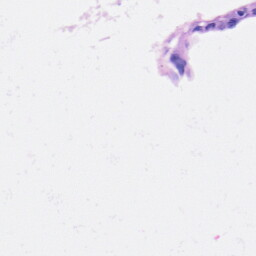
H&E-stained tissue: Heart